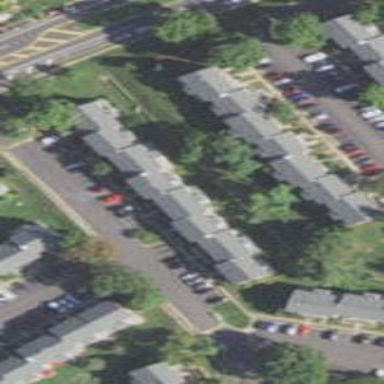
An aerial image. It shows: Terrace building.